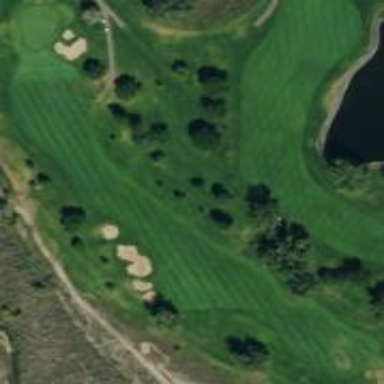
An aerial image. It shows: Golf fairway surrounded by grass.